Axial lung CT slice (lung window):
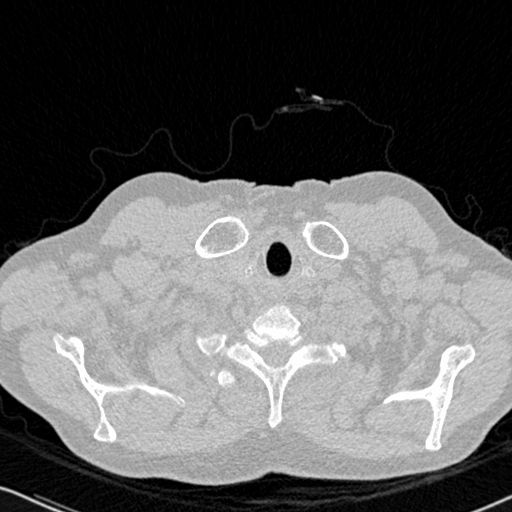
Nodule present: no